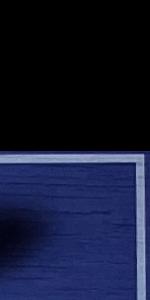
Label: Empty